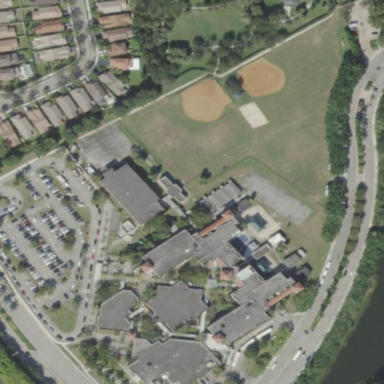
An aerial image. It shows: School.